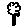
Label: tree